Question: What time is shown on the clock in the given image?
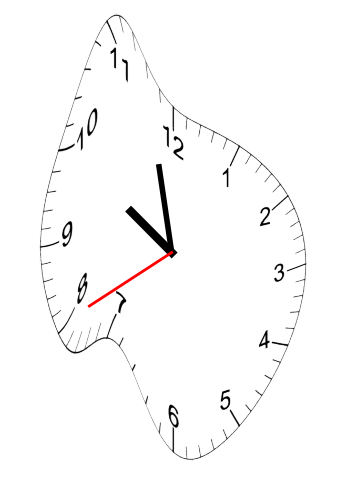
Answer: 09:57:40